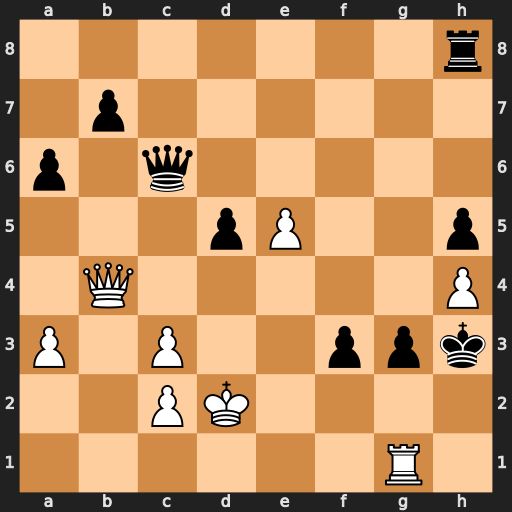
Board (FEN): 7r/1p6/p1q5/3pP2p/1Q5P/P1P2ppk/2PK4/6R1
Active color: w
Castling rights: -
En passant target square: -
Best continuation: Qf4 Rg8 Qxf3